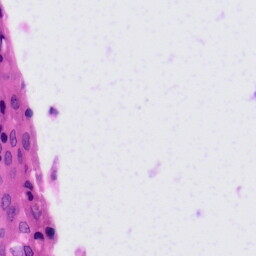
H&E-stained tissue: Tonsil